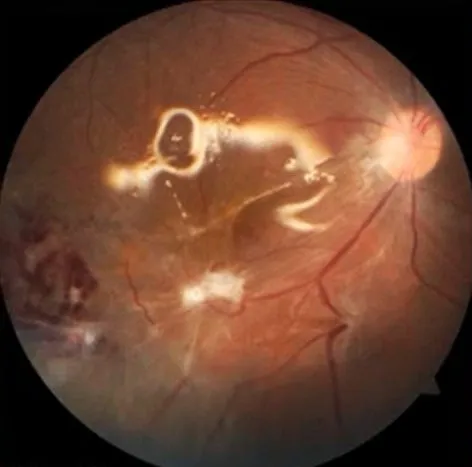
Two weeks post-operatively, showing attached retina, chorioretinal scar inferiotemporal to fovea, superficial haemorrhages corresponding to the area of exudative retinal detachment and subretinal cyst with silicon oil in situ.
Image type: ophthalmic_imaging (fundus_photograph)